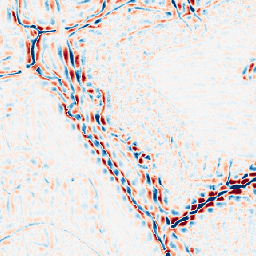
Category: wavelet
Decomposition family: wavelet_biorthogonal
Decomposition parameters: wavelet: bior5.5
level: 3
Upsampling method: nearest
Upsampling parameters: scale: 4
Upsampling scale: 4